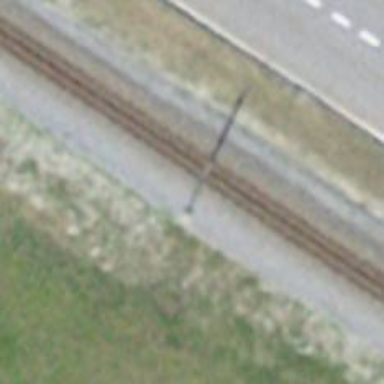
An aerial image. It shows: Catenary mast for power lines.